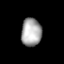
Tissue: lung
Cell type: Fibroblasts
Senescence score: 0.5531
Nuclear area (px): 556
Mean DAPI intensity: 167.788